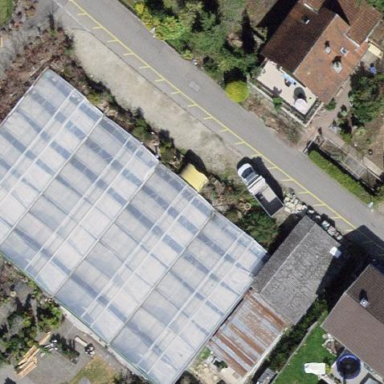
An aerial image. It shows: Greenhouse.